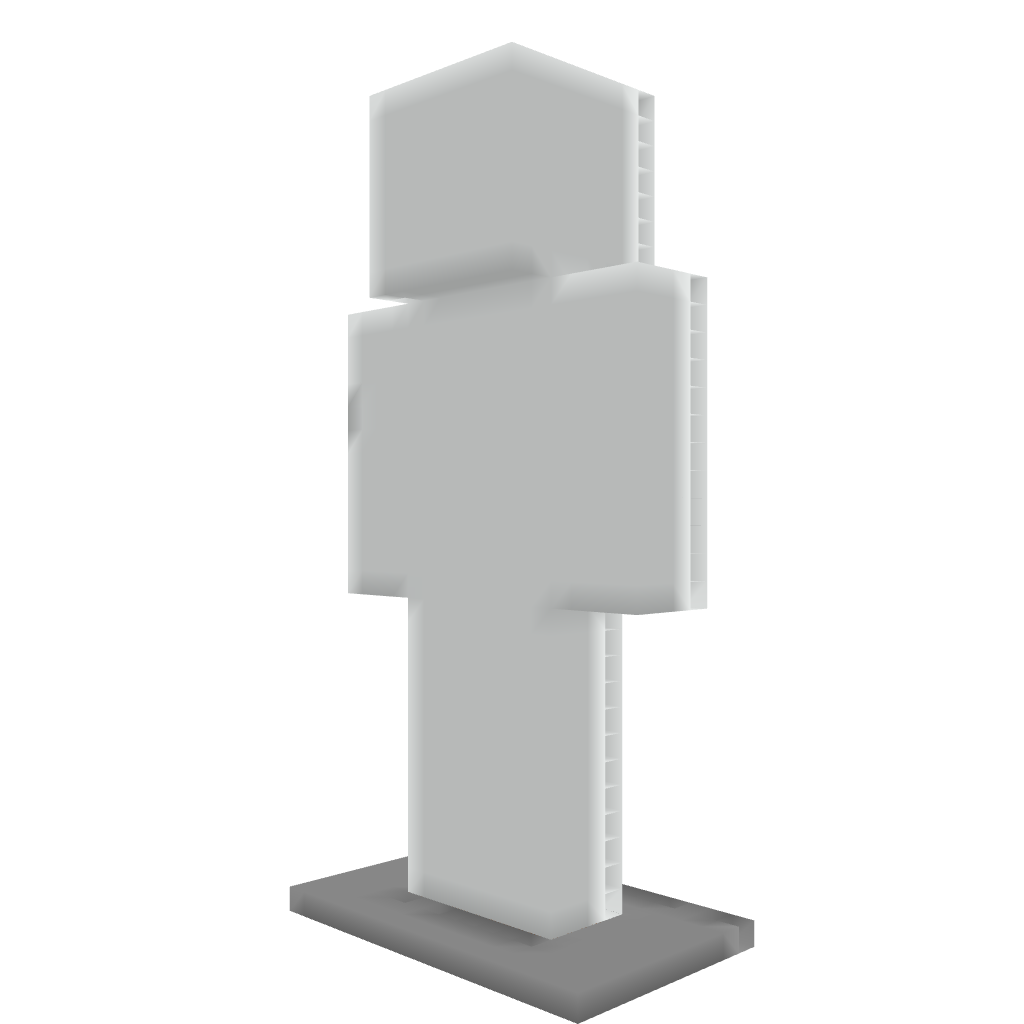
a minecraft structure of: Blank Skin